Current action and preconditions to check: path_clear

Your task: For each precondition in the list above, predict whether it will hold at this action.

Consider the current scene as observed from the mobile robot's camera, and analyze the predicted future states of all dynamic agents (e.g., people, animals, vehicles, or any moving entities) within the NEXT SECOND.

IMPORTANT: Only answer "very likely" if you are absolutely certain—based on strong, clear evidence—that a dynamic agent will violate the precondition in the predicted future state. Do NOT answer "very likely" for unlikely, ambiguous, or low-probability risks.

Ask yourself for each precondition: Is there a high probability, with clear and convincing evidence, that the predicted future states of any dynamic agent will interfere with the predicted future state of the currently executing action within the NEXT SECOND, causing that precondition to fail?

Assess the risk level based on these predictions. Use "likely" or "very likely" if motions create a clear risk of interference.

Use "neutral" or "improbable" if agents are nearby but their predicted paths are clearly diverging or non-conflicting.

Failure Risk Categories: "very improbable", "improbable", "neutral", "likely", "very likely"

Answer Format: Output ONLY the probability_of_failure value from these categories: "very improbable", "improbable", "neutral", "likely", "very likely"

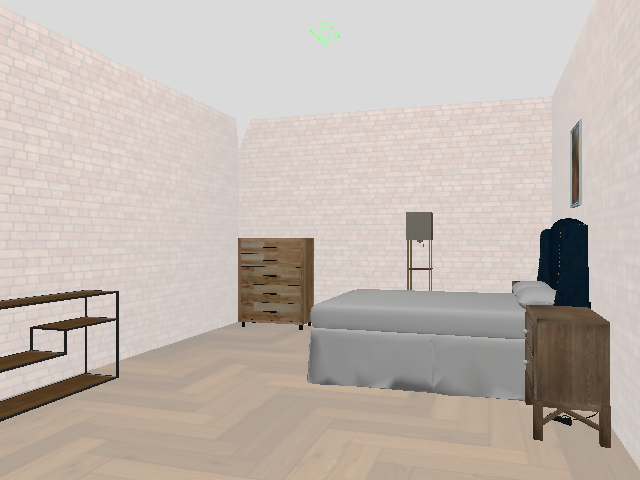

Answer: very improbable